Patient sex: M
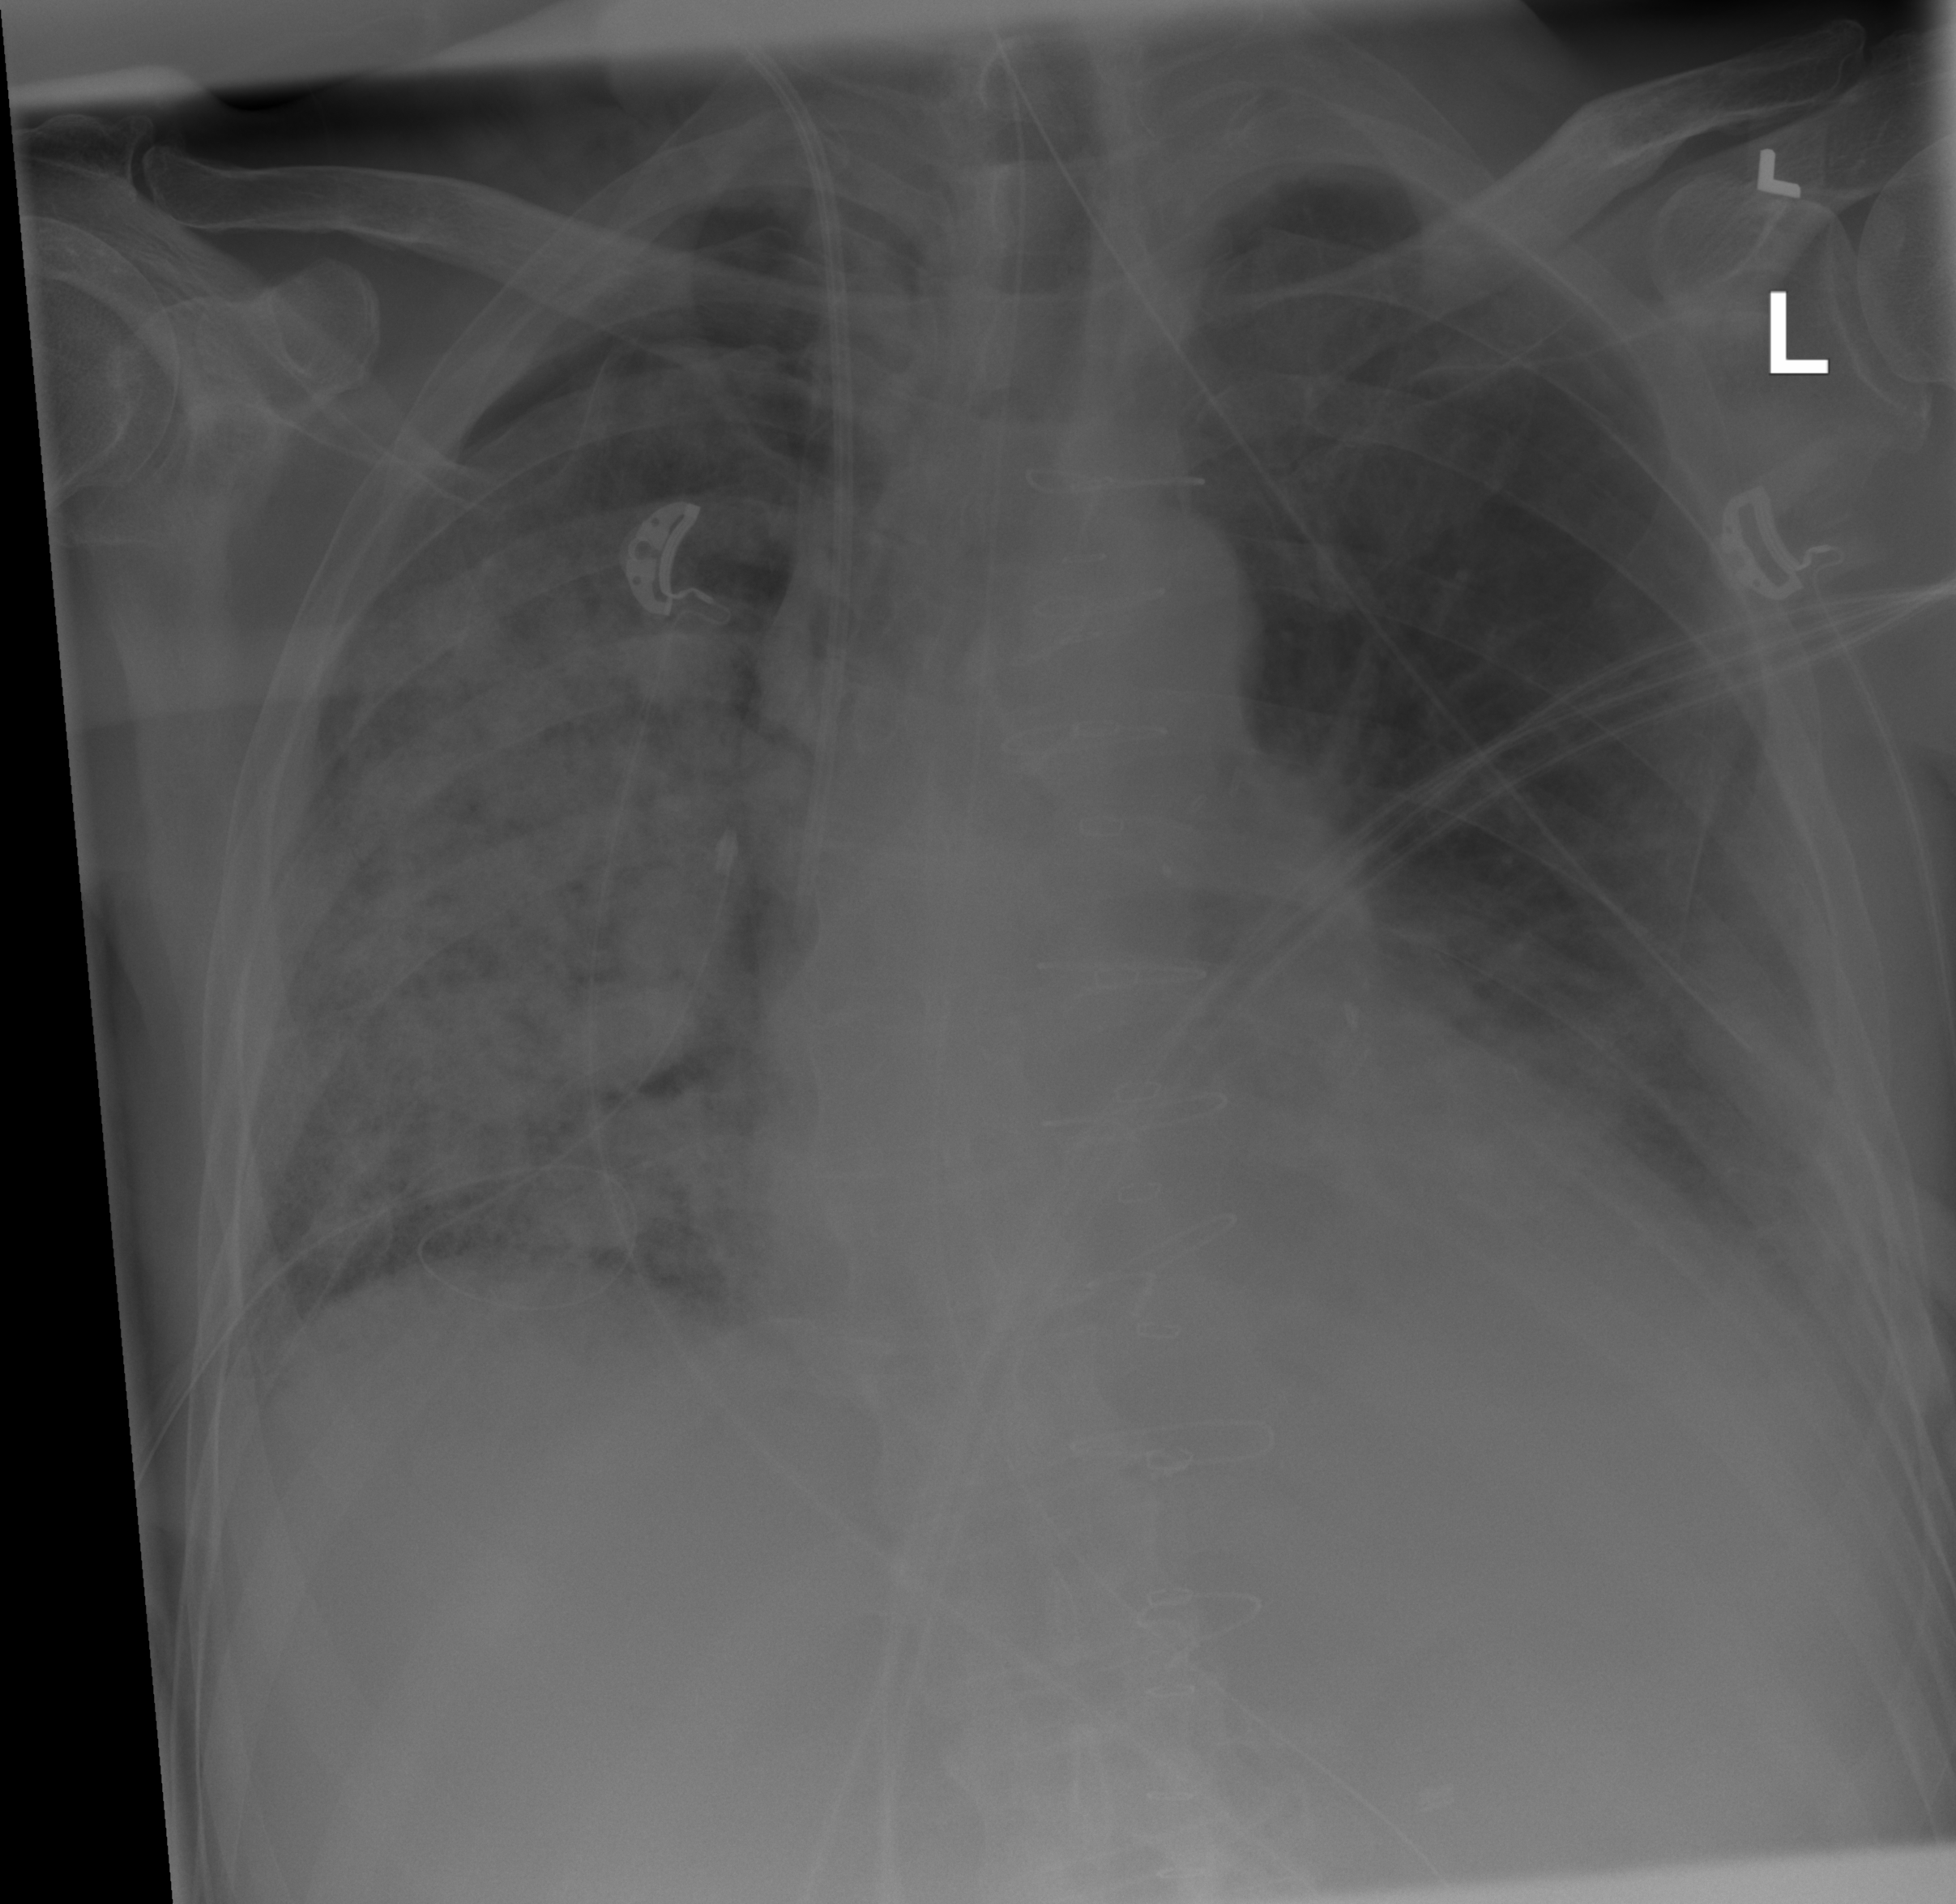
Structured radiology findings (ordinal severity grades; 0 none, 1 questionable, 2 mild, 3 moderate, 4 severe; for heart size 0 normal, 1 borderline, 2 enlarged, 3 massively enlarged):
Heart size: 2
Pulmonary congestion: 0
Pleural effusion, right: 0
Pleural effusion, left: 2
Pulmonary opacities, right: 3
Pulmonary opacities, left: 2
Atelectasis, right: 3
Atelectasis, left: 2